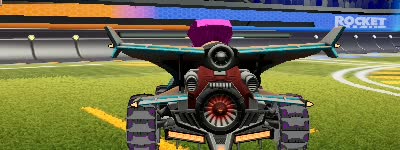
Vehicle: aftershock